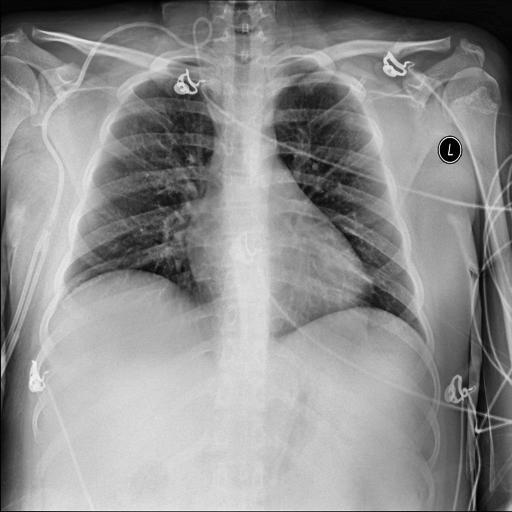
Finding: NORMAL